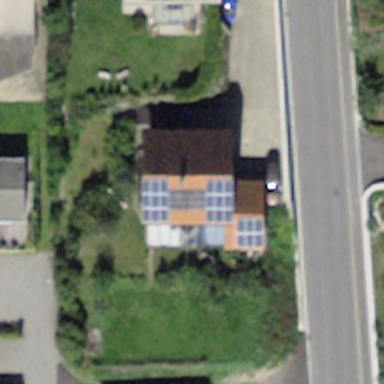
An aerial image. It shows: Gabled roofed house.